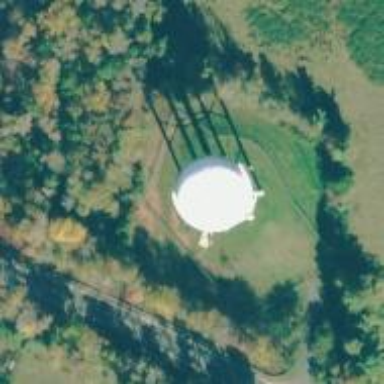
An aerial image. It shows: Water tower that is man-made.